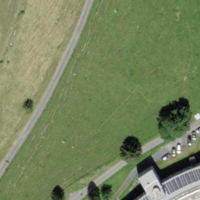
EUNIS habitat code: 24
Species observed at this site:
Arctia caja
Corvus corone
Aphantopus hyperantus